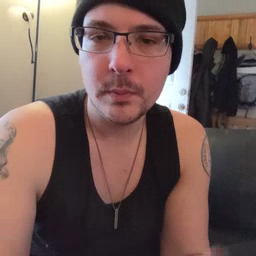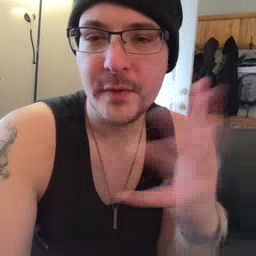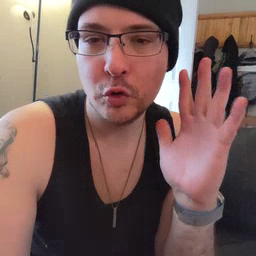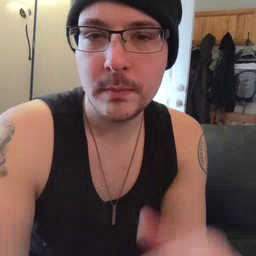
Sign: finish